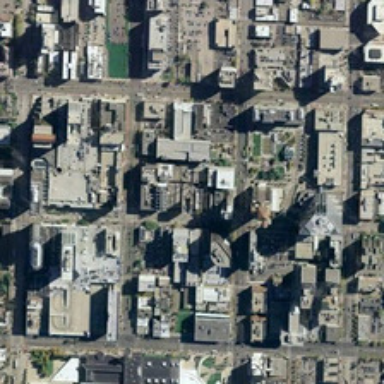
Many buildings are in a business area .